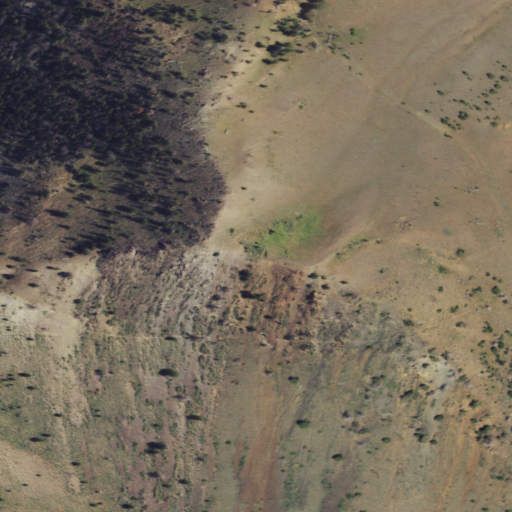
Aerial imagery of mountain in Wyoming named Bradley Peak containing shrub and evergreen forest